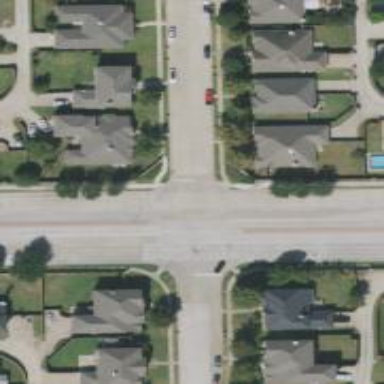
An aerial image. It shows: Secondary road with separate sidewalk.